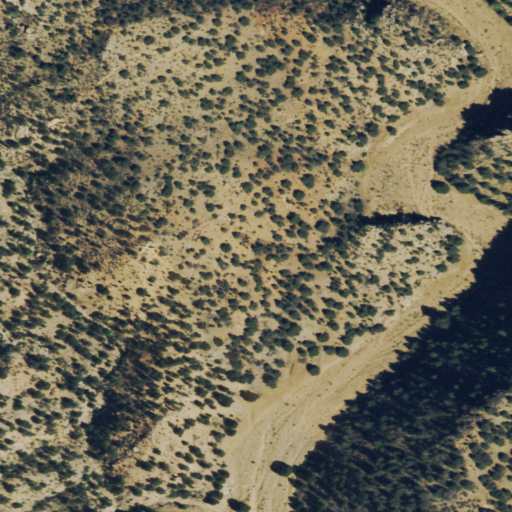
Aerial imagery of valley in Colorado named Mine Gulch containing shrub and evergreen forest